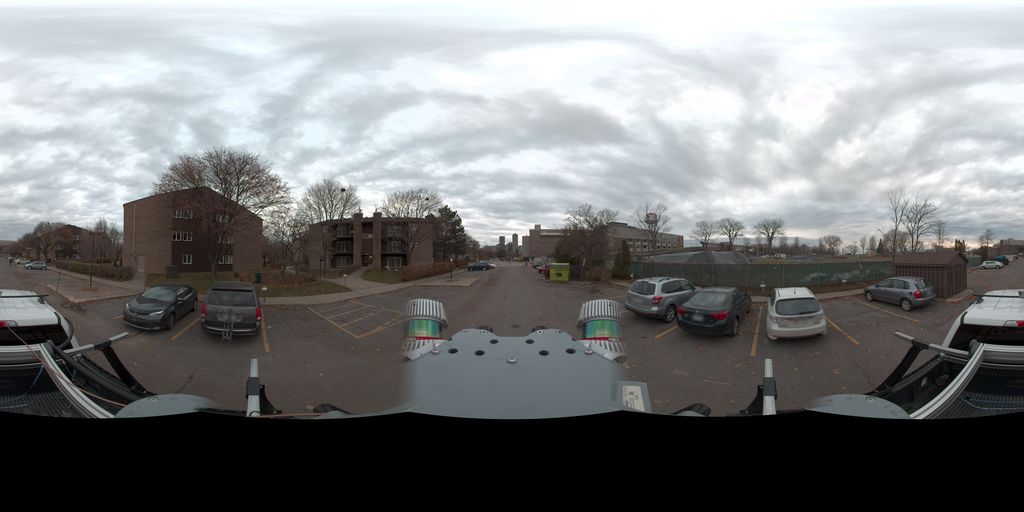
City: quebec_city